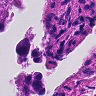
Metastatic tissue present: no